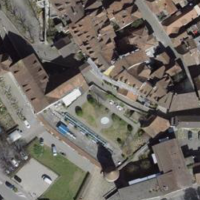
EUNIS habitat code: 54
Species observed at this site:
Lapsana communis
Polygonum aviculare